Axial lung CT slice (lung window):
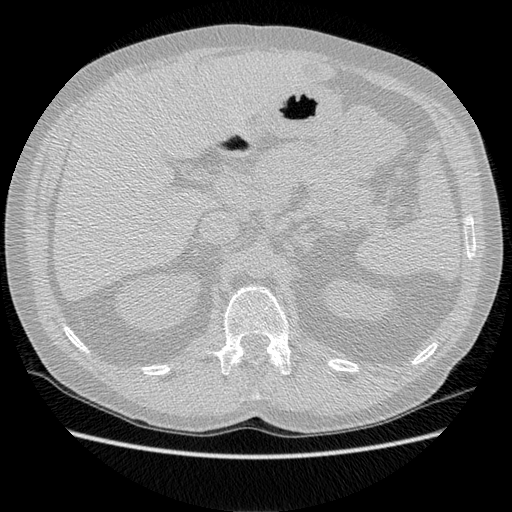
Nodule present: no